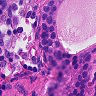
Metastatic tissue present: yes